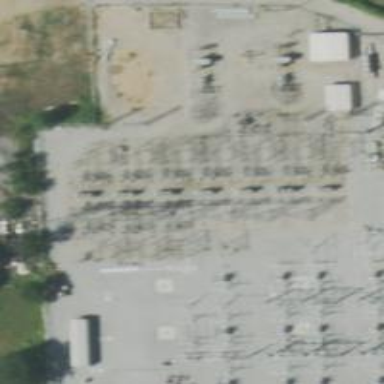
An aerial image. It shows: Switch used for power control.